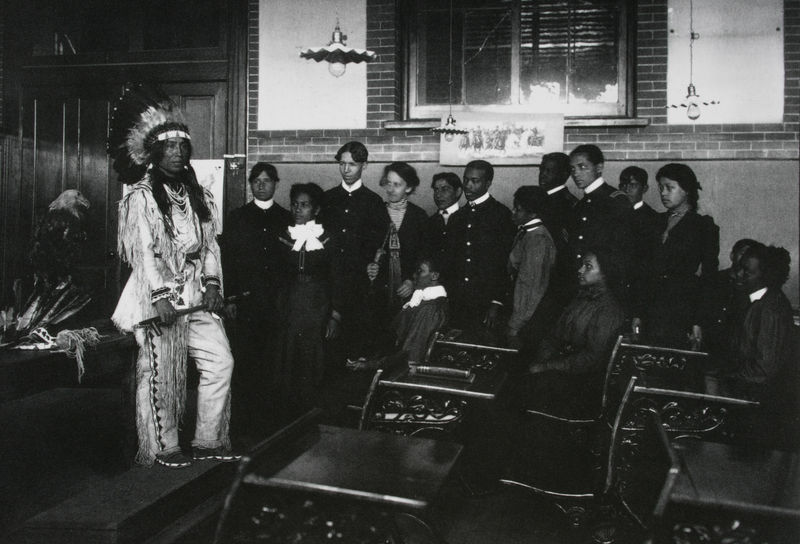
Titel: Class in American History
Künstler: Frances Benjamin Johnston
Standort: Washington, D.C.
Institution: Library of Congress
Schlagwörter: feder, gruppe, mann, schatten, weiß, frauen, menschen, mädchen, sitzen, brust, busen, fenster, frau, grau, haar, holz, kleid, kleider, lampe, lampen, licht, männer, raum, schmuck, schwarz, stuhl, stühle, tische, tür, zimmer, blick, alt, anzug, anzüge, hemd, hose, jung, wand, arm, arme, federn, kleidung, kragen, mensch, stehen, stein, steine, innenraum, schauen, boden, haare, redner, decke, kind, kinder, beine, federbusch, bein, lehrer, zuschauer, jungen, rede, hemden, russland, kette, mauer, ziegel, amerika, bank, glanz, kontrapost, podest, junge, knöpfe, naht, foto, fotografie, photographie, birne, wände, birnen, farbige, neger, schwarze, uniformen, zoo, bänke, betrachten, photo, weiße, mauern, leder, krieger, empfang, audienz, usa, mittelpunkt, federschmuck, kopfschmuck, welt, zuhörer, sieger, bewunderer, tradition, rassen, präsentieren, zuhören, häuptling, decken, podium, tafeln, rollo, staaten, indianer, ureinwohner, vortrag, glühbirne, fotograf, schaune, glühbirnen, negerin, afroamerikaner, mokassin, rasse, lederstrumpf, friedenspfeife, hosennaht, little big horn, mokkassins, usas, überlebender